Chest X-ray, AP view. Patient: 26 years old, sex M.
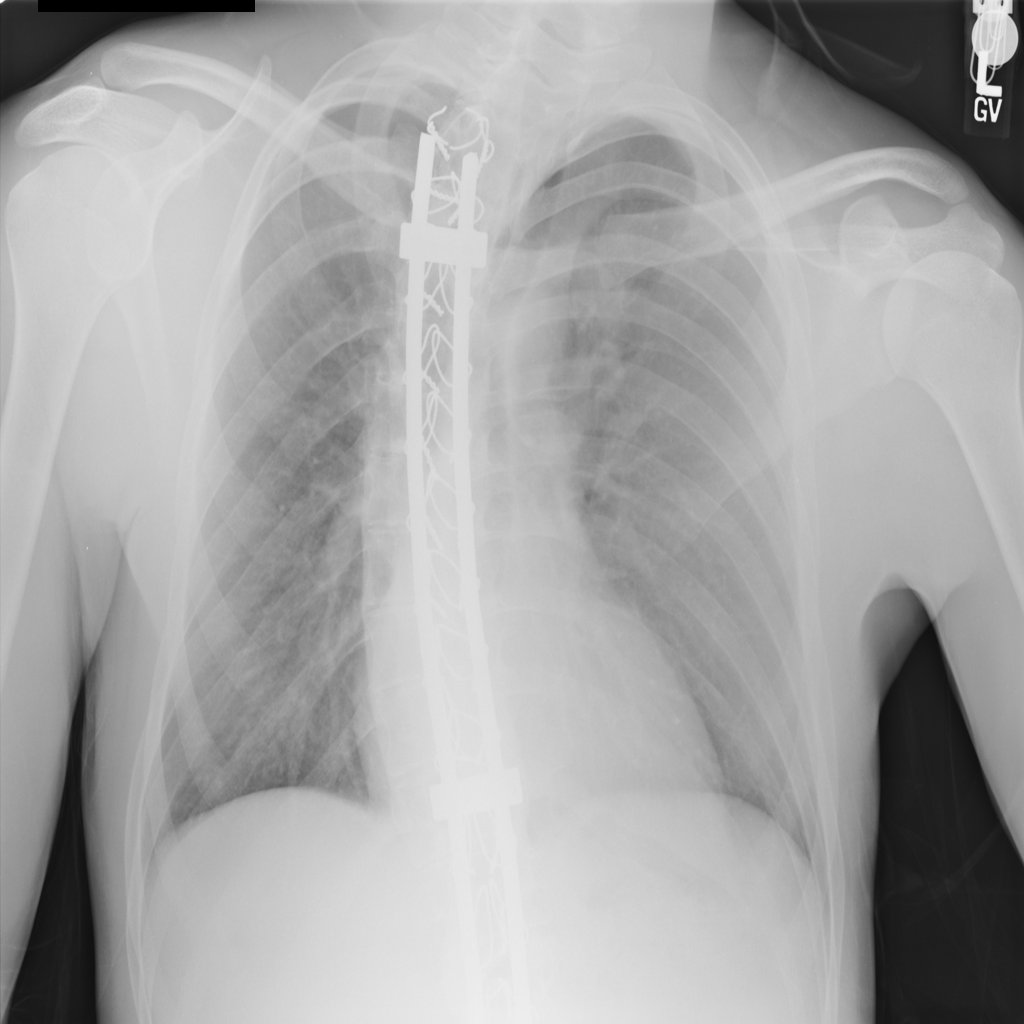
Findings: No Finding